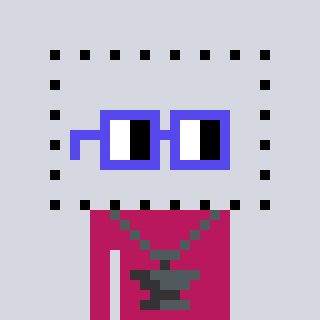
a pixel art character with square blue glasses, a void-shaped head and a darkpink-colored body on a cool background